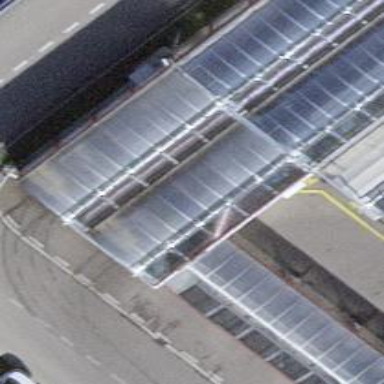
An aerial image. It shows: Car wash facility located inside building.